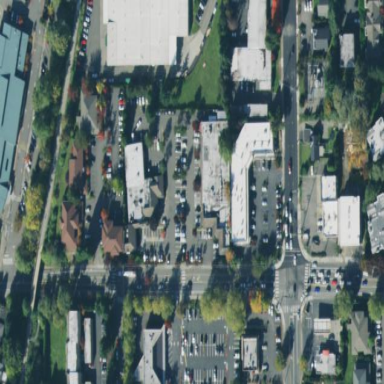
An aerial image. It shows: Retail area.